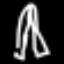
Label: The Eiffel Tower